Aerial crown-view tile of a tropical tree (Barro Colorado Island, Panama), acquired 20250124:
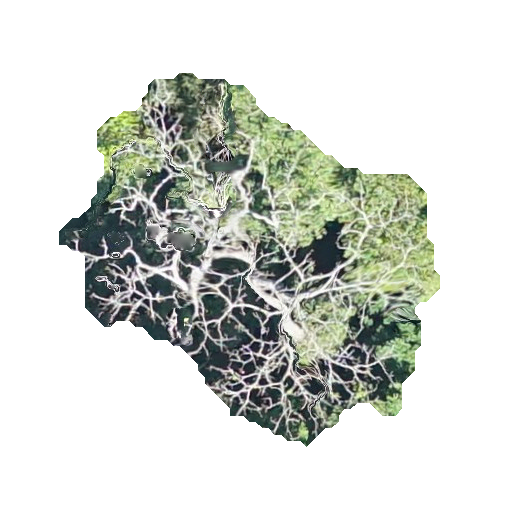
Species: Ceiba pentandra
GBIF accepted scientific name: Ceiba pentandra
Crown area: 130.886 m²